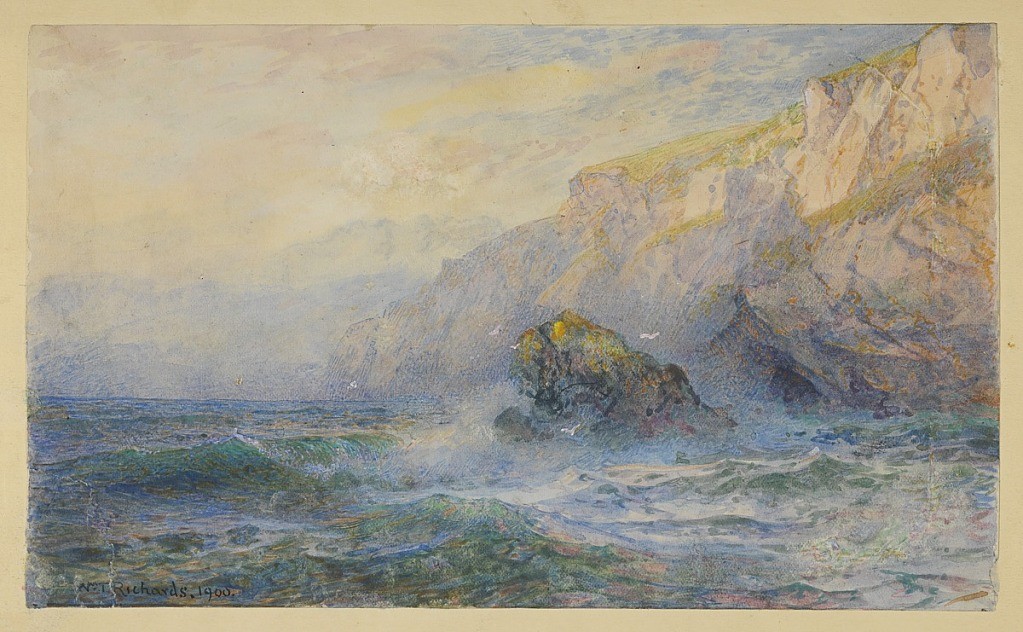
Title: Study after "At Icart Point, Guernsey"
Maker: William Trost Richards, American, 1833–1905
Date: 1900
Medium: Brush and watercolor, graphite on paper
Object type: Drawing
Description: View of a rolling sea in the foreground with steep cliffs in the background.